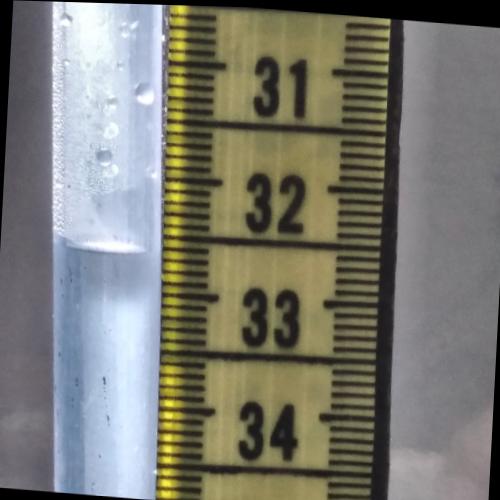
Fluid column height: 32.6 cm